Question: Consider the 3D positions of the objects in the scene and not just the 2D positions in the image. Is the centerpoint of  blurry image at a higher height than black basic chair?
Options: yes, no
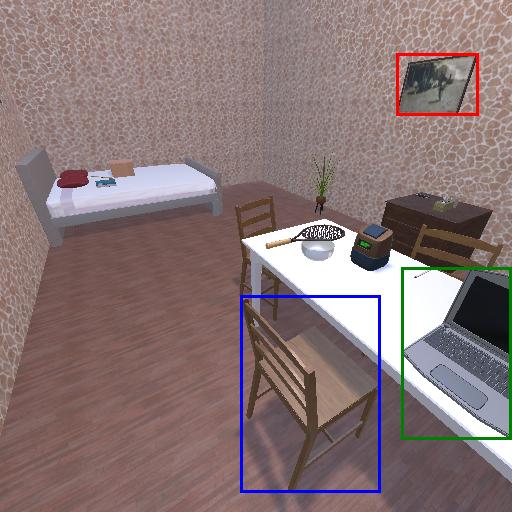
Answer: yes